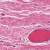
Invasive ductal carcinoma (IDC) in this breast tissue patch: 0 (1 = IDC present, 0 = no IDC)